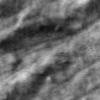
Label: no_change